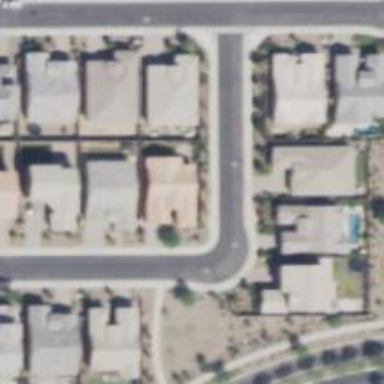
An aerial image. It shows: Smooth asphalt road in residential area.